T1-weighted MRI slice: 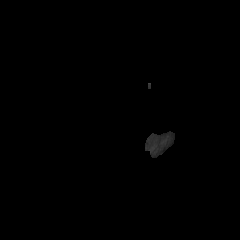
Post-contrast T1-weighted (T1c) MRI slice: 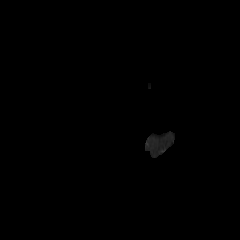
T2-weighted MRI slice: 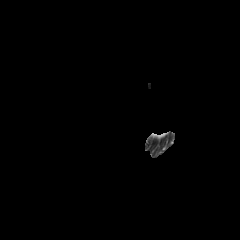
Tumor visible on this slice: no